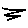
Label: zigzag